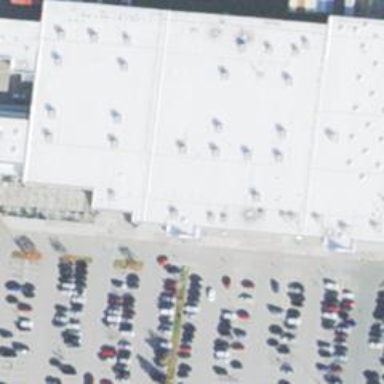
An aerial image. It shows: Retail building housing supermarket.